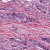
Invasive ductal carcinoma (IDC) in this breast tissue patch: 1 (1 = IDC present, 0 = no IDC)